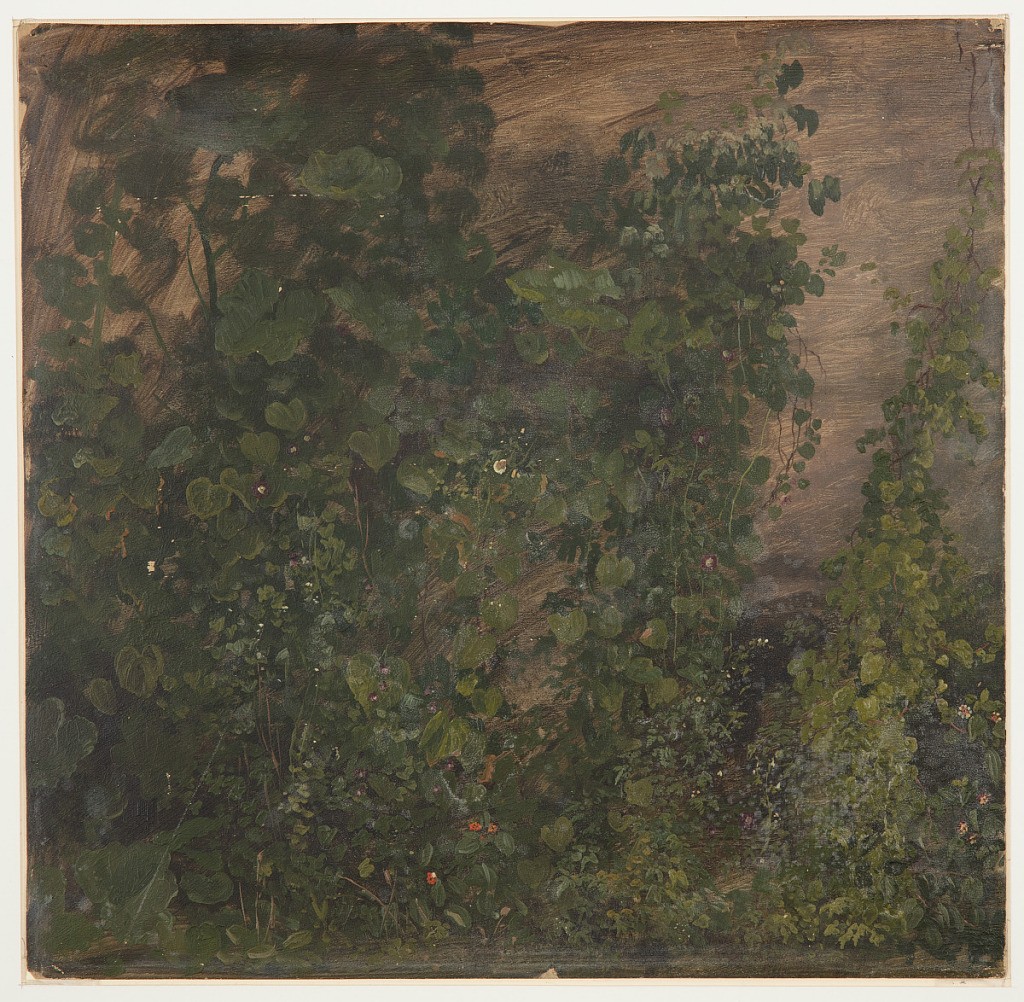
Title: Philodendron Vines, Jamaica
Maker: Frederic Edwin Church, American, 1826–1900
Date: May–September 1865
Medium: Brush and oil on paperboard
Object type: Drawing
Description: Botanical sketch showing vines, leaves, and blossoms of a philodendron plant. Plants are loosely organized into three vertical forms. Red, white, purple, and orange blossoms visible throughout. Dark brown ground visible at right and upper right corner.